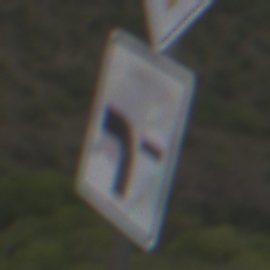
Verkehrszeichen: VerlaufVorfahrtsstrasse6
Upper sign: Vorfahrtsstrasse
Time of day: Midday
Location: Outdoor (Nature)
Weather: Overcast
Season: NotSpecified
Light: Natural